Question: What do the various icons mean next to the matches found in the Find Symbol Results window? There's a question mark one, a round one looking a little like a no entry sign and one that looks like goto source (this is next to the actual match found).

Note: To do this symbol search I right click on a variable to get the context menu up then select "Find All References".
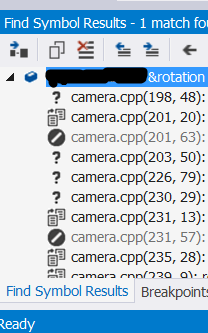
Answer: The different symbols means different type of references, e.g. declarations, read references, write references, comment and string hits, unknown/guess hits.
The question mark symbolizes unknown/guess hits and the no entry sign is for variables that match by name, but are hidden in their scope by another variable with the same name. The third, "go to source" icon is the read / write reference symbol.
>  Matches by name but is hidden in current
scope by another symbol Read/write reference symbol
Unfortunately I did not find any documentation about the topic, you have to experiment.